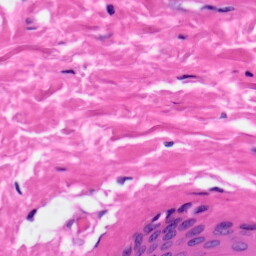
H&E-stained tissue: Skin